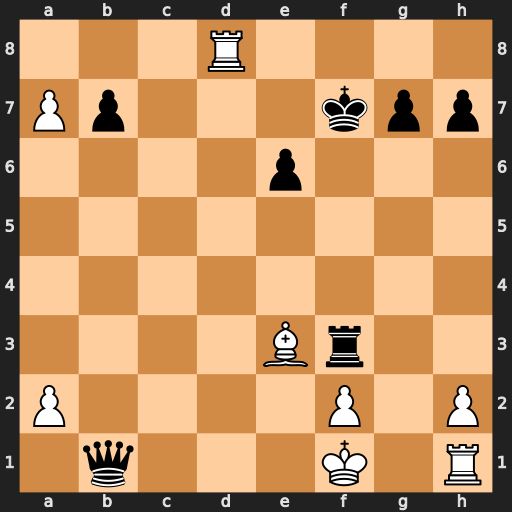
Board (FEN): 3R4/Pp3kpp/4p3/8/8/4Br2/P4P1P/1q3K1R
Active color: w
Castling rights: -
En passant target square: -
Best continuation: Kg2 Qg6+ Kxf3